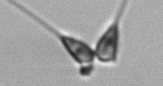
Label: Asterionellopsis_glacialis